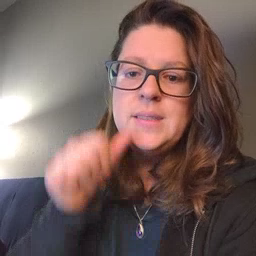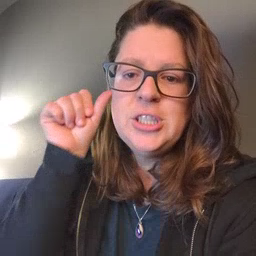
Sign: yesterday